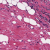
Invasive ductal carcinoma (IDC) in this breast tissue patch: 1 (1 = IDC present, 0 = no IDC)